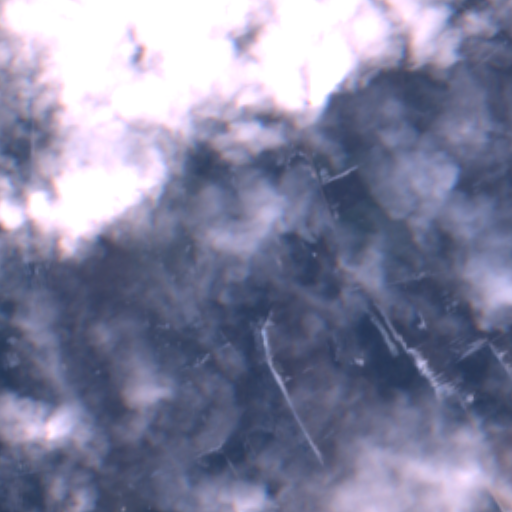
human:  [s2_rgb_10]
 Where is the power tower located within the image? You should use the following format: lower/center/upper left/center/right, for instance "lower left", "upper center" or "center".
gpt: The power tower is located in the upper right of the image.
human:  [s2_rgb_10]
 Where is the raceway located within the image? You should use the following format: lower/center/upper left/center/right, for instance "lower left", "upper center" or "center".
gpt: The raceway is located in the upper center of the image.
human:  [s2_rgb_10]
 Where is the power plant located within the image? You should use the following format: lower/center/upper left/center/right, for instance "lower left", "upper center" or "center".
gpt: There is no power plant in the image.